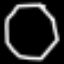
Label: octagon